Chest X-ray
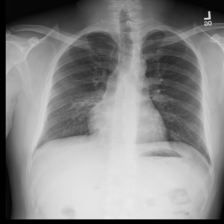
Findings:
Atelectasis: negative
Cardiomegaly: negative
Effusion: negative
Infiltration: negative
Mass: negative
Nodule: negative
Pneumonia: negative
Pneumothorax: negative
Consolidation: negative
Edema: negative
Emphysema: negative
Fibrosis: negative
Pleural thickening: negative
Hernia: negative